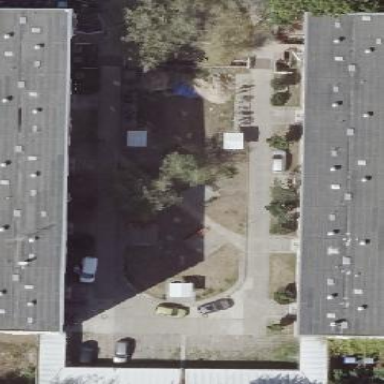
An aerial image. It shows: Student accommodation.